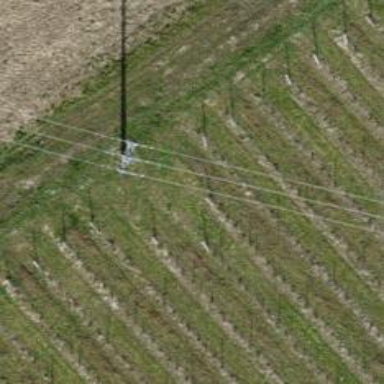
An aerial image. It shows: Minor power line with three cables.